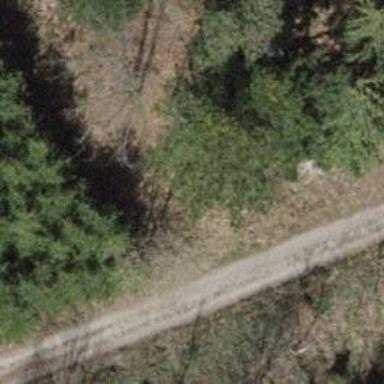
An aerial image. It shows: Gravel track.